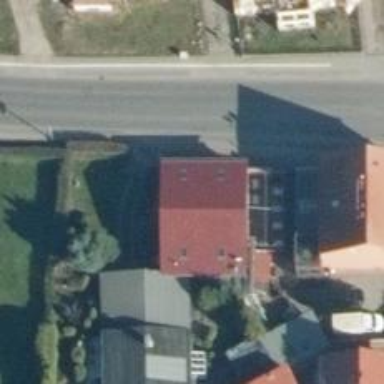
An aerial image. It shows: Restaurant.